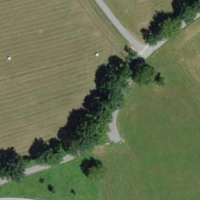
EUNIS habitat code: 52
Species observed at this site:
Cornus sanguinea